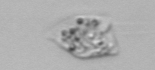
Label: Amoeba